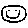
Label: smiley face